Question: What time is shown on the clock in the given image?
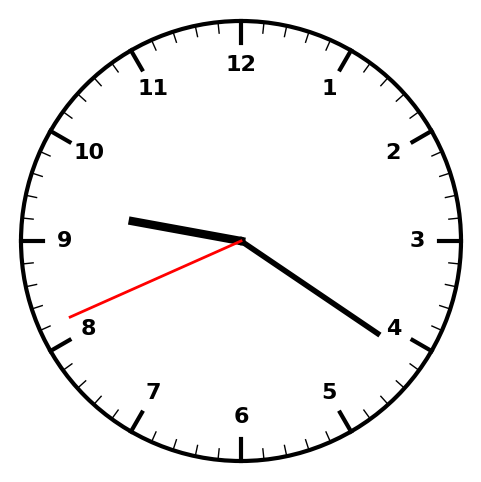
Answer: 09:20:41